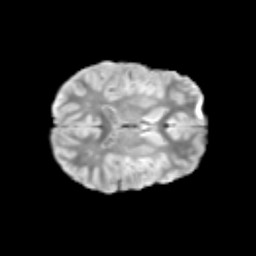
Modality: T2w
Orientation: axial
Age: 10
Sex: female
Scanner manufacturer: siemens
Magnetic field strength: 3 T
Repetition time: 3.8 s
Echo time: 0.07 s